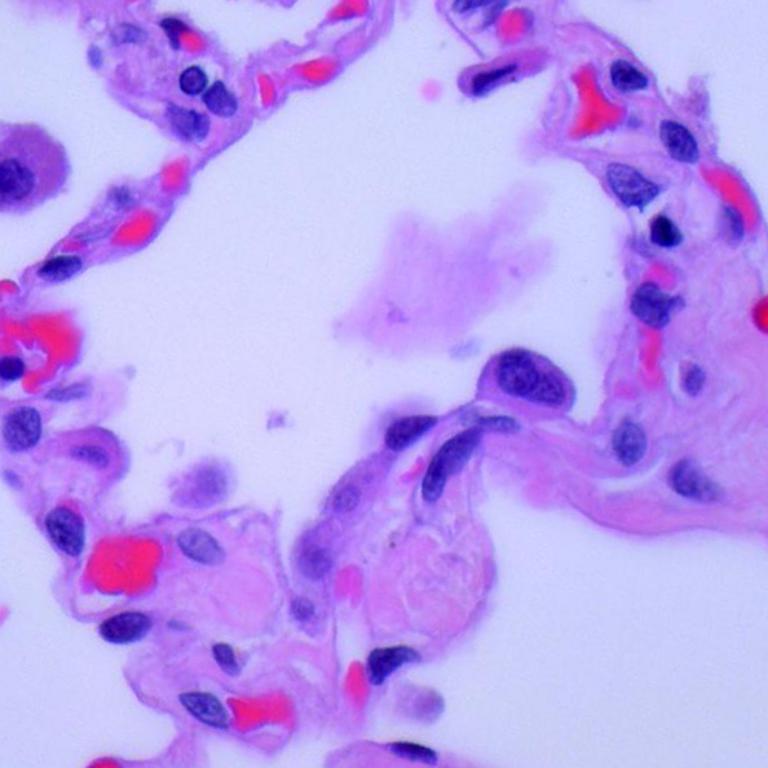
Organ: lung
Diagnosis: benign